Field crop: maize
Growth stage: 1
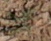
Species: lolium